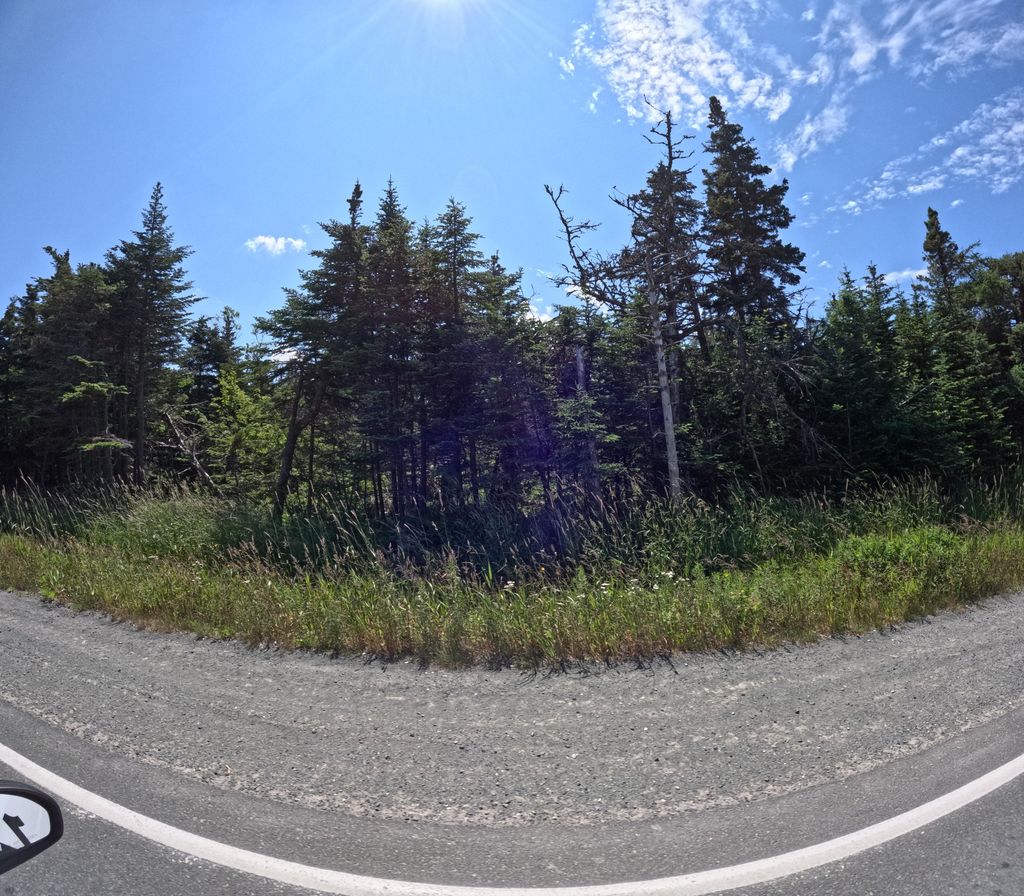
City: st_johns